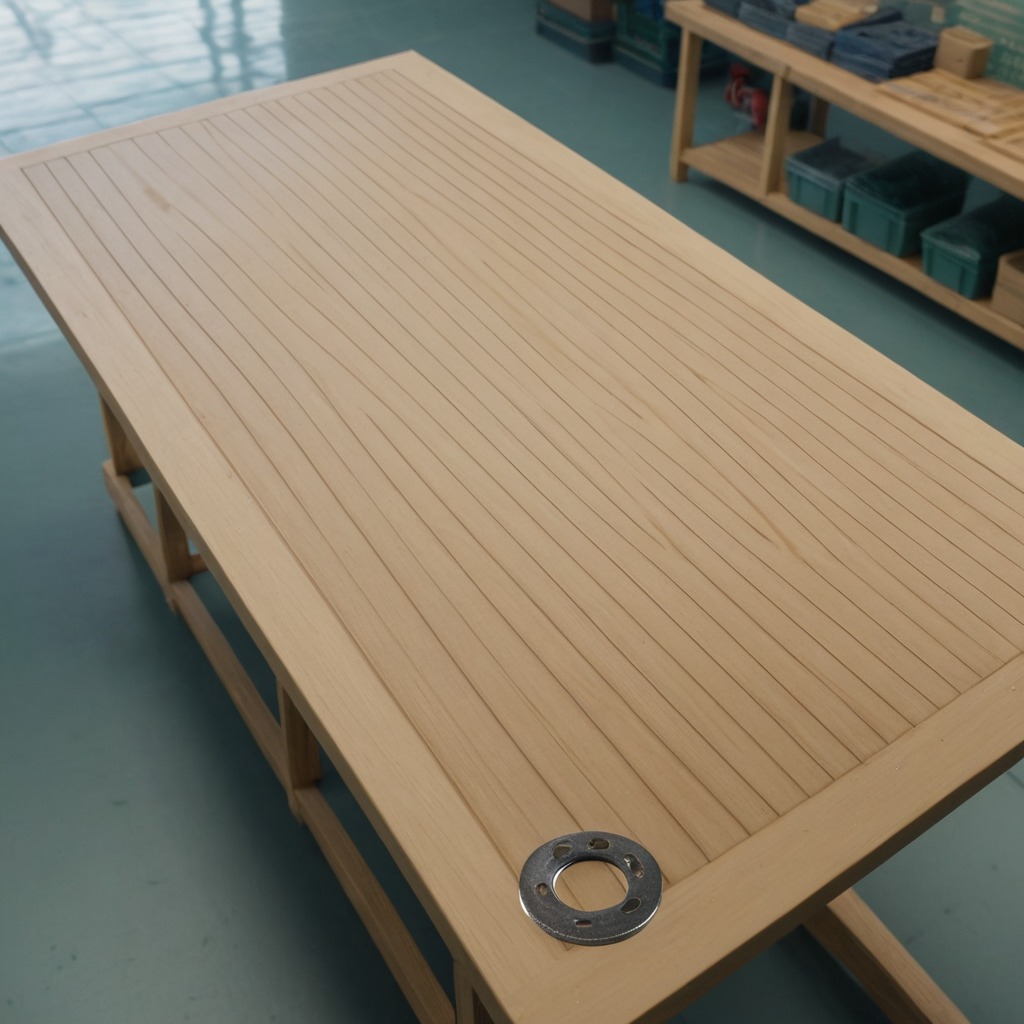
A flat metal washer is lying on a workbench inside a coastal fishing gear workshop.